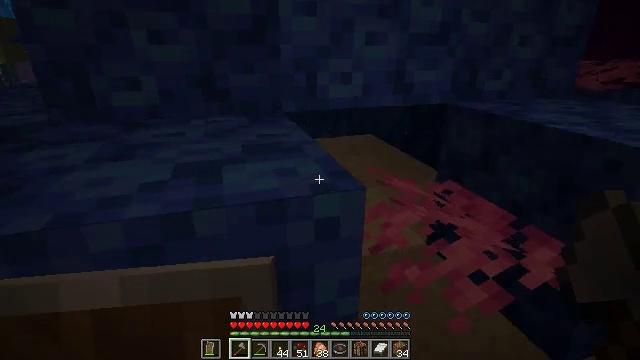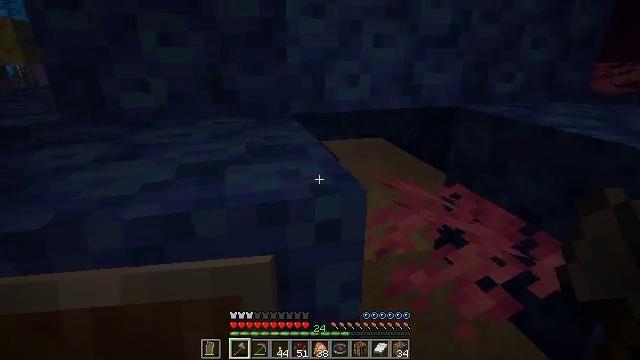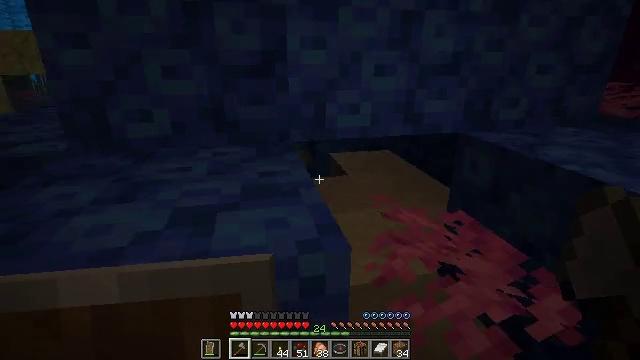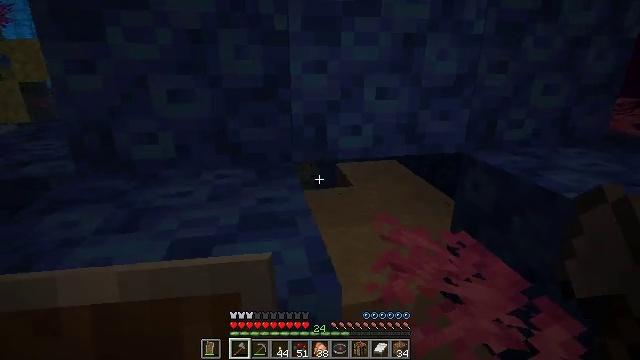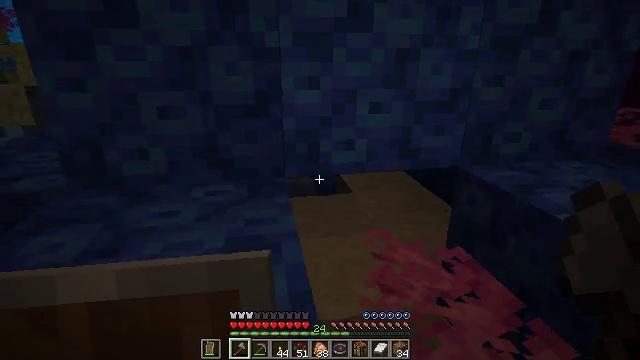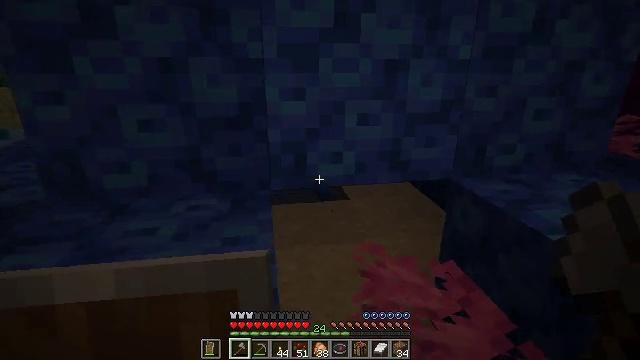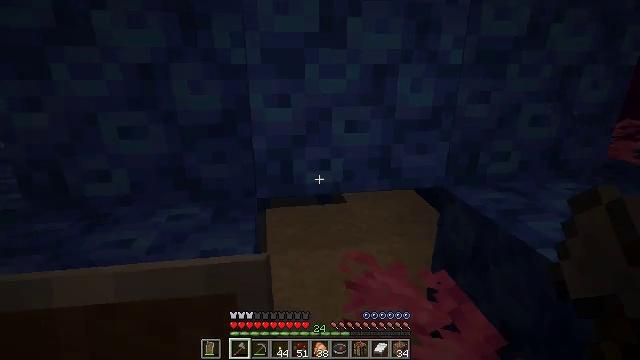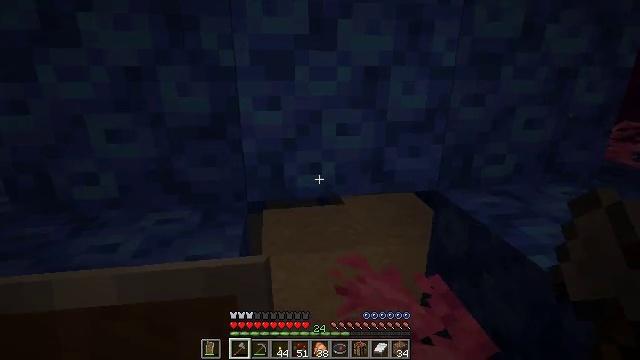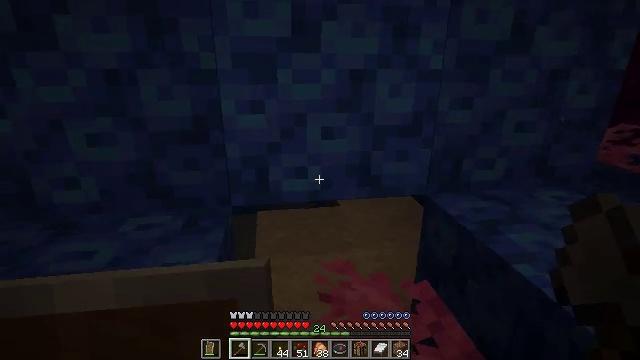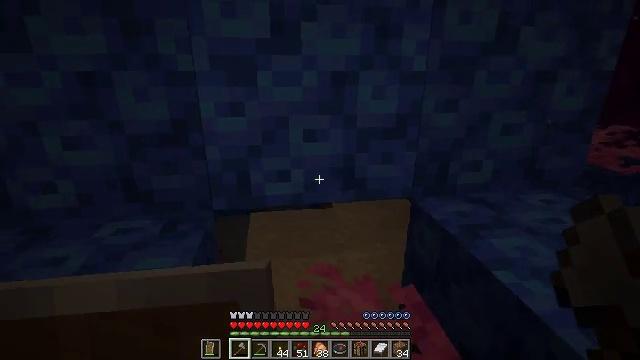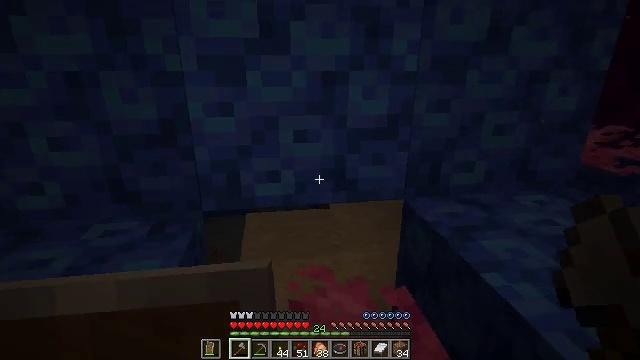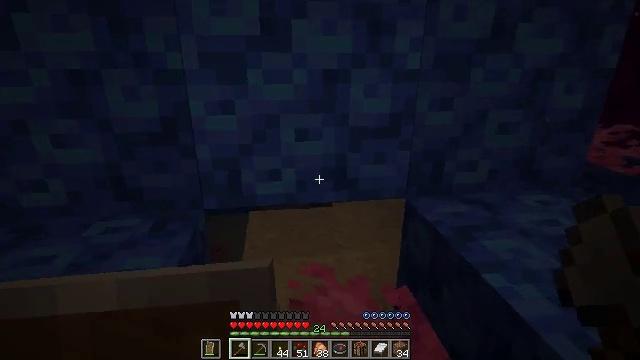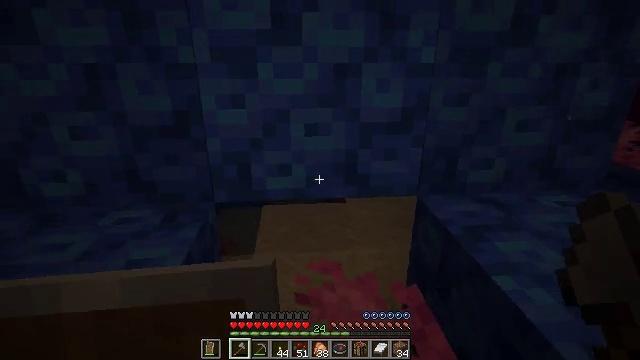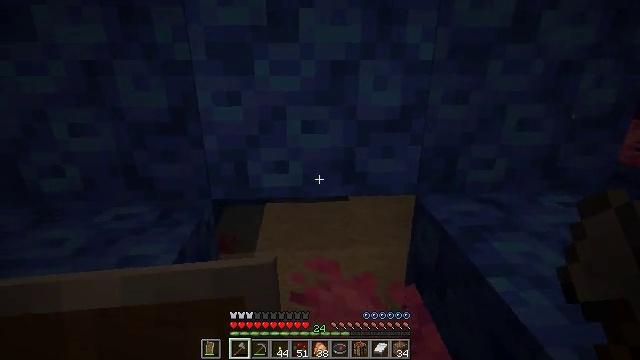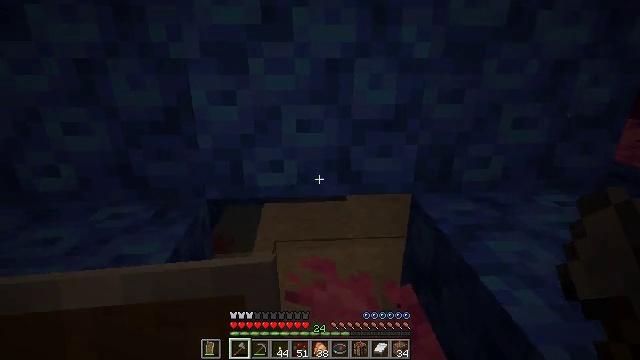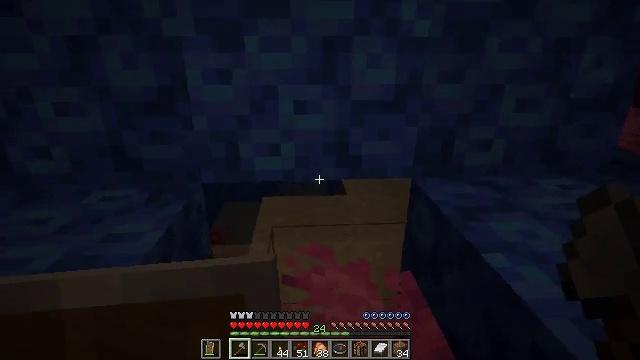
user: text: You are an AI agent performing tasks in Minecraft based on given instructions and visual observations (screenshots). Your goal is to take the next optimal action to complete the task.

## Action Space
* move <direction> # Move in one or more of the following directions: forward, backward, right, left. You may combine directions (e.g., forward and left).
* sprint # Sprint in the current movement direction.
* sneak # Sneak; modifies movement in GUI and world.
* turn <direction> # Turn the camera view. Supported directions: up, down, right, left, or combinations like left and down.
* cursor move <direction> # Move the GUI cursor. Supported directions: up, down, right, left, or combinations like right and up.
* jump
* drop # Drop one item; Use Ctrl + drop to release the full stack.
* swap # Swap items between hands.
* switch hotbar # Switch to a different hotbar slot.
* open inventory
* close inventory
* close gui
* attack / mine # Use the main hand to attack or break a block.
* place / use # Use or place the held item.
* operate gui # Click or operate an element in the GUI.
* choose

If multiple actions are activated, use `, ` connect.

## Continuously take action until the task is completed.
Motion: motion action
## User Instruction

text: Use hand or tool to break sea pickles.
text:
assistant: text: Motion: move forward and move right, turn left
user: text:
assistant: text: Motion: move forward and move right, turn left
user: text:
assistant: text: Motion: move forward and move right, turn left
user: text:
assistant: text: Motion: move forward and move right
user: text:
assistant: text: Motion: move forward and move right
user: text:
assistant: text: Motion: move right
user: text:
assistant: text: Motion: move right
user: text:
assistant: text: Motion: move right
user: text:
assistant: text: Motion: no_op
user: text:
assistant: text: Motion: no_op
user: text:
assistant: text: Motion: no_op
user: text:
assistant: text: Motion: turn left
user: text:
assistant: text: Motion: turn left
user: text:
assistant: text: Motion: sneak
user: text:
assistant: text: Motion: sneak
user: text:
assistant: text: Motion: sneak
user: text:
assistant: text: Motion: sneak
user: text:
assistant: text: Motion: sneak
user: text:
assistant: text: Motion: sneak
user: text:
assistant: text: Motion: sneak
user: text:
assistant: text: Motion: sneak
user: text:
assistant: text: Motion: sneak
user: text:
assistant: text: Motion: sneak
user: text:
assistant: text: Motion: sneak
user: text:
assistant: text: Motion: sneak
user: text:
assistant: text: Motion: sneak
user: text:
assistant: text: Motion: sneak
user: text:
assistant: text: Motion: sneak
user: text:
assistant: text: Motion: sneak, turn up
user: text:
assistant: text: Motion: sneak